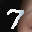
Label: 7